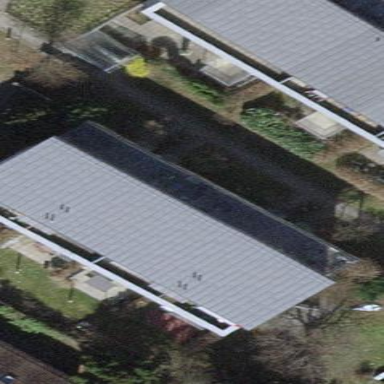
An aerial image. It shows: Building with flat roof.